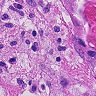
Metastatic tissue present: yes